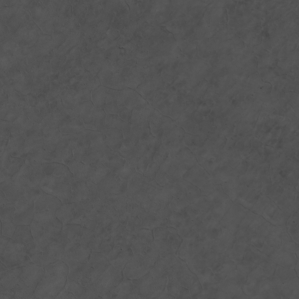
Label: non_frost